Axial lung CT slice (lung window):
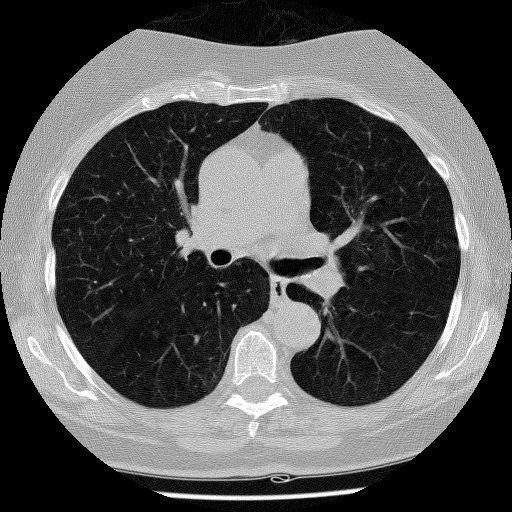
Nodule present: no